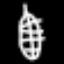
Label: leaf